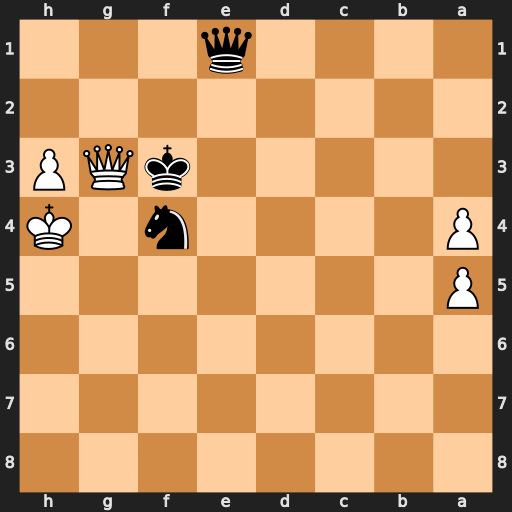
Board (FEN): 8/8/8/P7/P4n1K/5kQP/8/4q3
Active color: b
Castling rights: -
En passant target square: -
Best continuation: Qxg3#